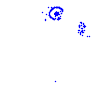
Particle: electron